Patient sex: M
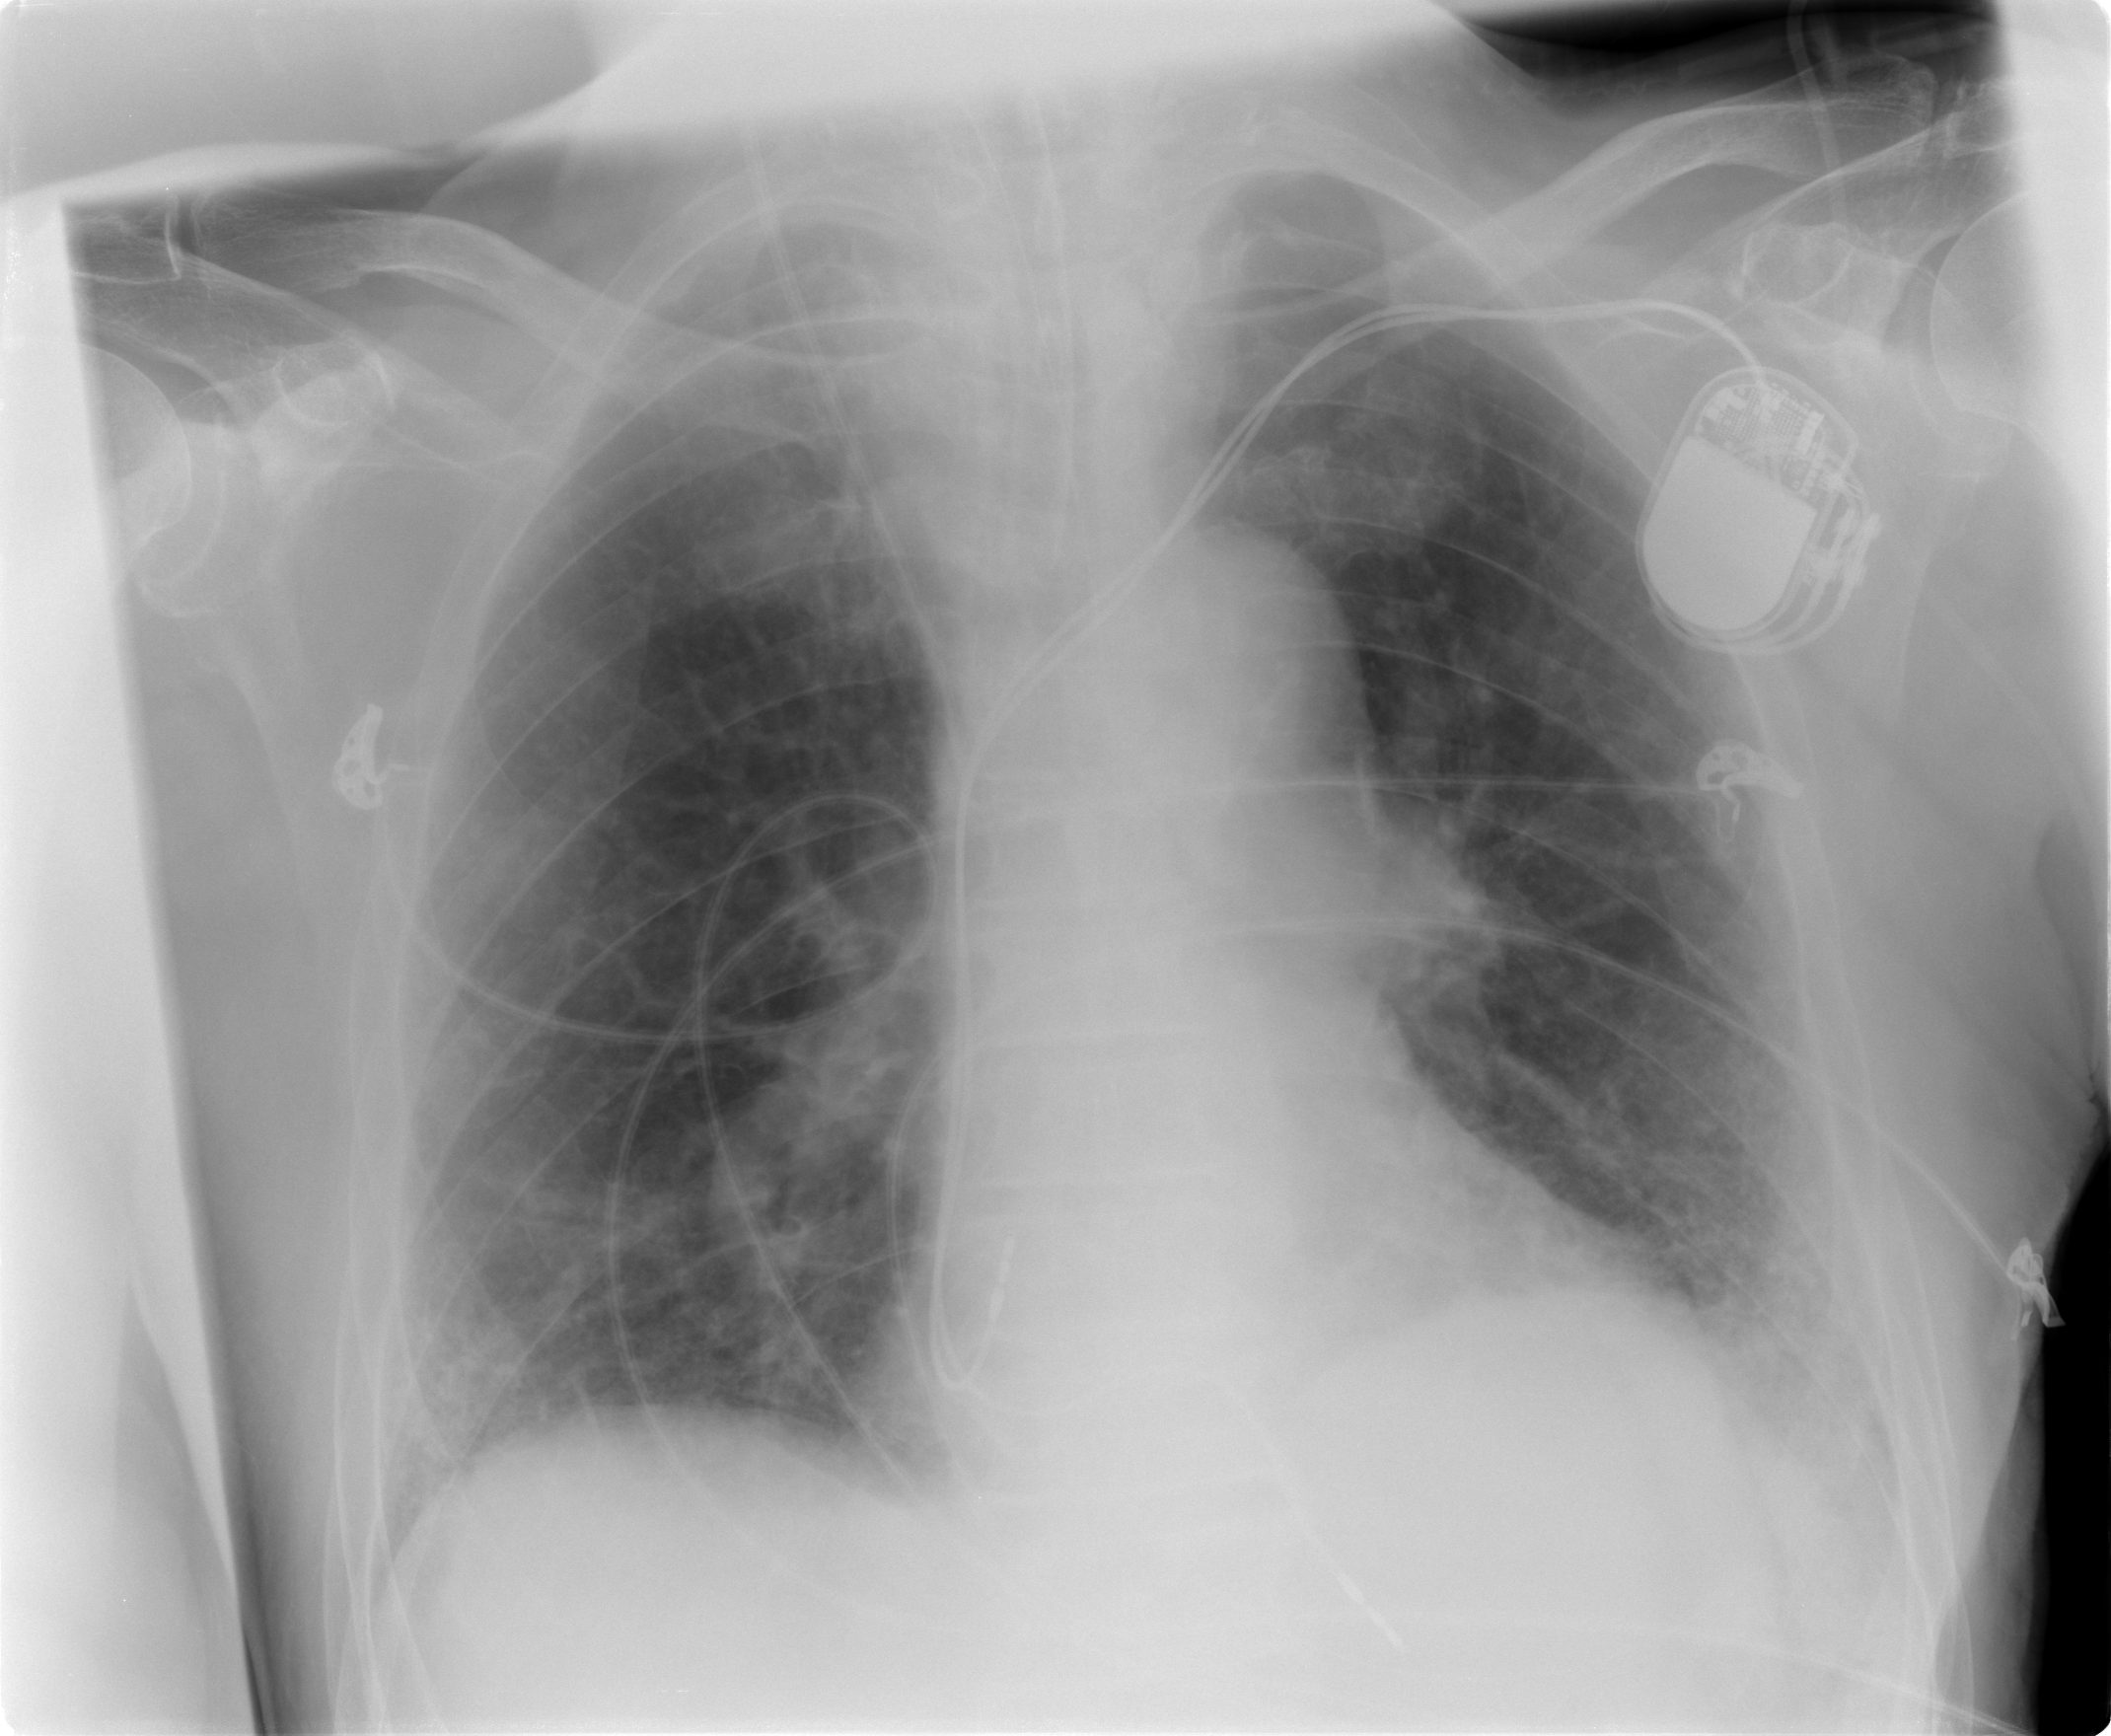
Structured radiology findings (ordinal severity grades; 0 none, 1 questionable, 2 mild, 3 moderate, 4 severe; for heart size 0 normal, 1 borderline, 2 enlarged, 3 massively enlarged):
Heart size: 0
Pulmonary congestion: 0
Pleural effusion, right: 0
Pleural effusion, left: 0
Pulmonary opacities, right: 2
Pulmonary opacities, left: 2
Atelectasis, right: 2
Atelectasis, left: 2